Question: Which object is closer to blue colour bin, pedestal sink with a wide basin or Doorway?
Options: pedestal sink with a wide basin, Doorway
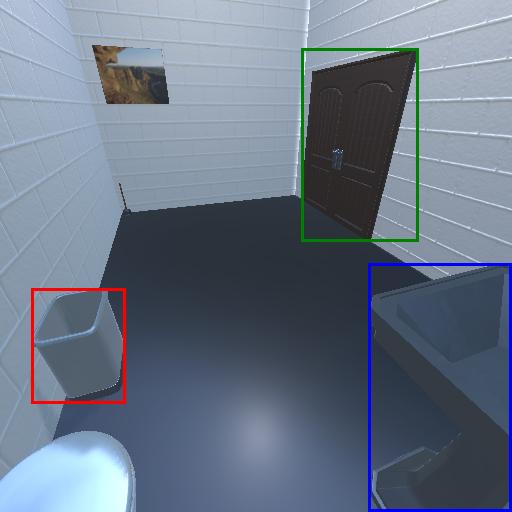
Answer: pedestal sink with a wide basin